Question: I am trying to find the edge points of the image by using the SVG filter.The problem is not getting succeed with this.Below is the code that what I have tried.
'''
<svg width="100%" height="495">
<defs>
<filter id="blobby" color-interpolation-filters="sRGB">
<feColorMatrix type="saturate" values="0"/>
<feComponentTransfer>
<feFuncR type="discrete" tableValues="0 0 0 0 0 1"/>
<feFuncG type="discrete" tableValues="0 0 0 0 0 1"/>
<feFuncB type="discrete" tableValues="0 0 0 0 0 1"/>
</feComponentTransfer>
<feMorphology operator="erode" radius="0"/>
<feGaussianBlur stdDeviation="10"/>
<feComponentTransfer>
<feFuncR type="discrete" tableValues="0 0 0 0 0 1"/>
<feFuncG type="discrete" tableValues="0 0 0 0 0 1"/>
<feFuncB type="discrete" tableValues="0 0 0 0 0 1"/>
</feComponentTransfer>
</filter>
</defs>
<g filter="url(#blobby)">
<image xlink:href="https://i.stack.imgur.com/dreFV.jpg" />
</g>
</svg>
'''
If I put the image tag outside svg it works.But this way I could not save the svg when it has the html.And also i don't want this format.I am looking to have the above svg format.
'''
img {
width: 400px;
}
.blob {
background-color: white;
padding: 40px;
filter: url(#blobby);
}
/* Hide the SVG element */
svg {
width: 0px;
height: 0px;
position: absolute;
left: -999px;
}
'''
'''
<svg>
<defs>
<filter id="blobby" color-interpolation-filters="sRGB">
<!-- Convert to greyscale -->
<feColorMatrix type="saturate" values="0"/>
<!-- Threshhold to black or white -->
<feComponentTransfer>
<feFuncR type="discrete" tableValues="0 0 0 0 0 1"/>
<feFuncG type="discrete" tableValues="0 0 0 0 0 1"/>
<feFuncB type="discrete" tableValues="0 0 0 0 0 1"/>
</feComponentTransfer>
<!-- Morphology filter to "erode" (shrink) the white areas -->
<feMorphology operator="erode" radius="8"/>
<!-- Blur to cause image to "spread" -->
<feGaussianBlur stdDeviation="10"/>
<!-- High contrast to threshhold again -->
<feComponentTransfer>
<feFuncR type="discrete" tableValues="0 0 0 0 0 1"/>
<feFuncG type="discrete" tableValues="0 0 0 0 0 1"/>
<feFuncB type="discrete" tableValues="0 0 0 0 0 1"/>
</feComponentTransfer>
</filter>
</defs>
<g>
<img src="https://s3-us-west-2.amazonaws.com/fabric-canvas/Bros-1.jpg"/>
<br>
<div class="blob">
<img src="https://s3-us-west-2.amazonaws.com/fabric-canvas/Bros-1.jpg"/>
</div>
</g>
</svg>
'''
The expected output is:

Thanks in advance.
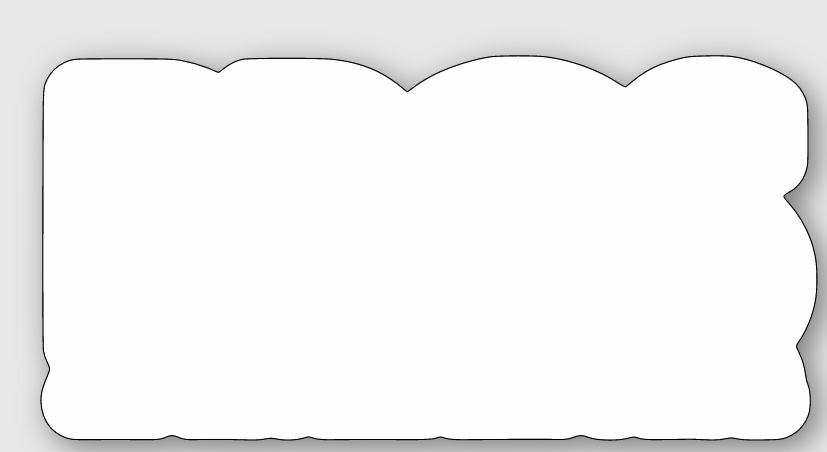
Answer: We can get your desired final result using a few more filter elements.
'''
img {
width: 400px;
}
.blob {
background-color: white;
padding: 40px;
filter: url(#blobby);
}
/* Hide the SVG element */
svg {
width: 0px;
height: 0px;
position: absolute;
left: -999px;
}
'''
'''
<svg>
<defs>
<filter id="blobby" color-interpolation-filters="sRGB">
<!-- Convert to greyscale -->
<feColorMatrix type="saturate" values="0"/>
<!-- Threshhold to black or white -->
<feComponentTransfer>
<feFuncR type="discrete" tableValues="0 0 0 0 0 1"/>
<feFuncG type="discrete" tableValues="0 0 0 0 0 1"/>
<feFuncB type="discrete" tableValues="0 0 0 0 0 1"/>
</feComponentTransfer>
<!-- Morphology filter to "erode" (shrink) the white areas -->
<feMorphology operator="erode" radius="8"/>
<!-- Blur to cause image to "spread" -->
<feGaussianBlur stdDeviation="10"/>
<!-- High contrast to threshhold again -->
<!-- But this time we switch black and white as we -->
<!-- will use this as an alpha mask in the next steps -->
<!-- We only need one channel here -->
<feComponentTransfer>
<feFuncR type="discrete" tableValues="1 1 1 1 1 0"/>
</feComponentTransfer>
<!-- Convert the the red channel of this to an alpha channel -->
<!-- The result is a black shape with an alpha mask of the right shape -->
<feColorMatrix type="matrix" result="alpha-mask" values="0 0 0 0 0 0 0 0 0 0 0 0 0 0 0 1 0 0 0 0"/>
<!-- Create a blank white rectangle -->
<feFlood flood-color="white" result="white-flood"/>
<!-- Layer 1: Mask the blank white fill with the alpha mask we created earlier -->
<feComposite in="white-flood" in2="alpha-mask" operator="in" result="masked-white"/>
<!-- Layer 2: Grow the black shape to create our black outline "stroke" -->
<feMorphology in="alpha-mask" operator="dilate" radius="1" result="black-stroke"/>
<!-- Layer 3: Create a shadow to go at the back -->
<feGaussianBlur in="alpha-mask" stdDeviation="10"/>
<feOffset dx="5" dy="5" result="offset-blur"/>
<feFlood flood-color="#000" flood-opacity="0.6"/> <!-- Lighten the shadow a little -->
<feComposite in2="offset-blur" operator="in" result="shadow"/>
<!-- Merge the three layers together -->
<feMerge>
<feMergeNode in="shadow"/>
<feMergeNode in="black-stroke"/>
<feMergeNode in="masked-white"/>
</feMerge>
</filter>
</defs>
<g>
<img src="https://s3-us-west-2.amazonaws.com/fabric-canvas/Bros-1.jpg"/>
<br>
<div class="blob">
<img src="https://s3-us-west-2.amazonaws.com/fabric-canvas/Bros-1.jpg"/>
</div>
</g>
</svg>
'''